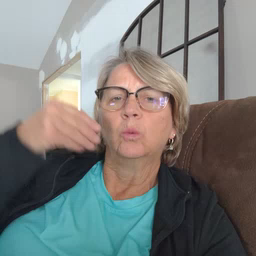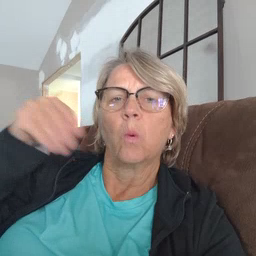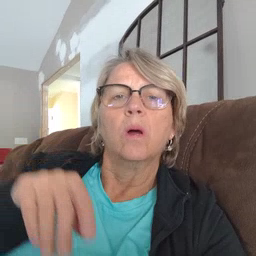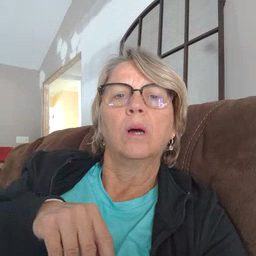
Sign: store